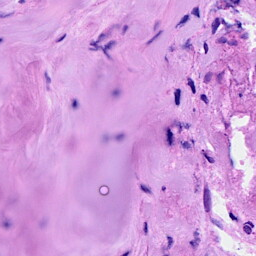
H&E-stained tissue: Breast